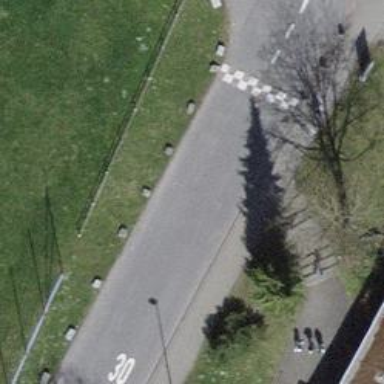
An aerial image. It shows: Block barrier.